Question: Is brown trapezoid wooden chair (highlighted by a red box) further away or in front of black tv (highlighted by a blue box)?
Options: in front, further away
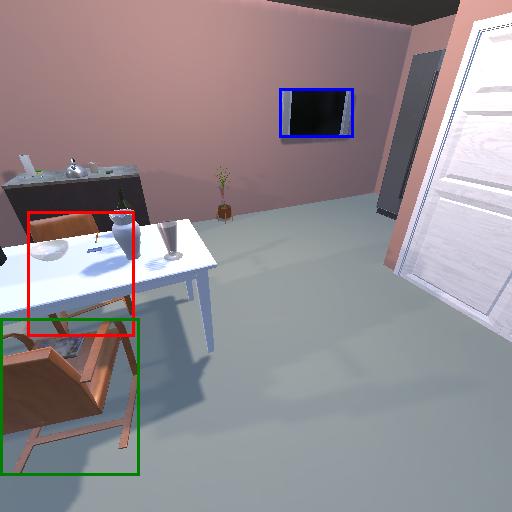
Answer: in front